Aerial crown-view tile of a tropical tree (Barro Colorado Island, Panama), acquired 20250414:
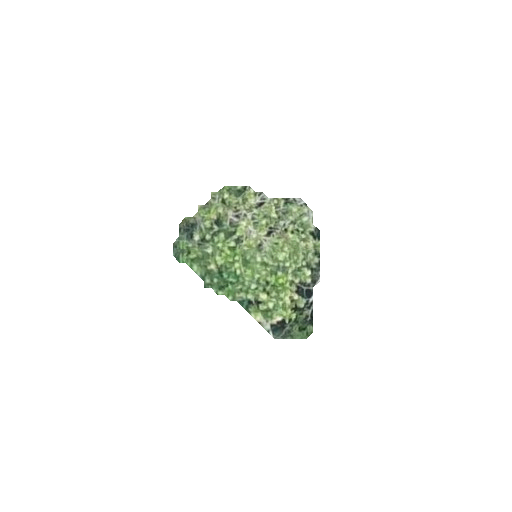
Species: Anacardium excelsum
GBIF accepted scientific name: Anacardium excelsum
Crown area: 22.311 m²